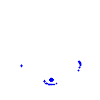
Particle: proton